Question: I want to get rid of the commit messages in a way that they don't show up when someone gitk's it but want to keep the commits, see example screenshot.
the one on top is showing all the commits and messages for the branch develop
and at the bottom marking it is showing messages of commit for the branch bgColorPausFunc
I want just the first and last message stays with all commit dad of all the intermediate commits are preserved but messages and commit can be deleted.
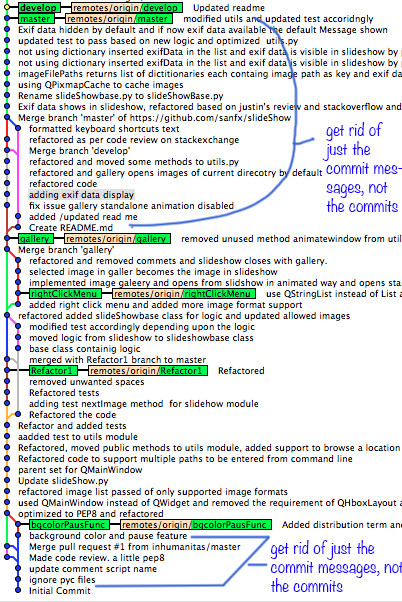
Answer: You can squash all the commits into a single one. You can use git rebase -i (interactive) for that:
'''
git rebase --interactive
'''
The editor will open, change "pick" to "squash" for all except the last one. Then save and edit the commit message.
This will rewrite your history.
Here is a nice post explaining it in detail: <URL>